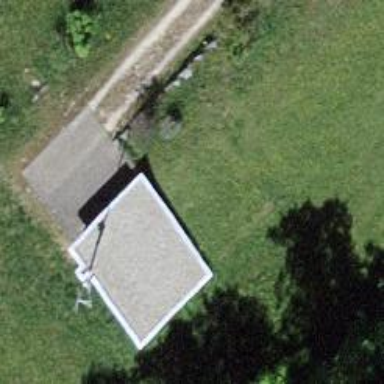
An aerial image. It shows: Retaining wall.